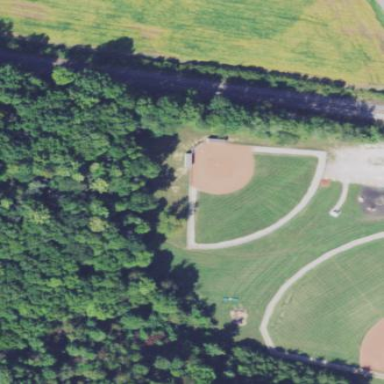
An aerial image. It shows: Baseball pitch for leisure and sports activities.